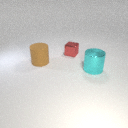
large brown rubber cylinder to the left of small red metal cube